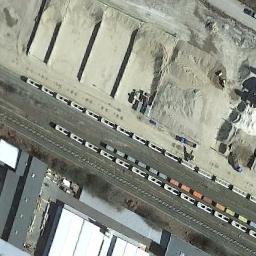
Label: railway